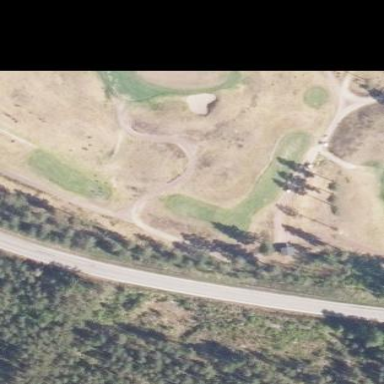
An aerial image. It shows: Grass area designated as golf tee.